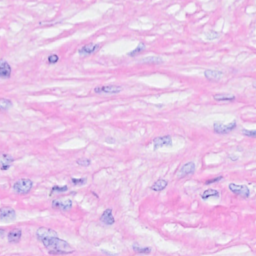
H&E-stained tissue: Breast